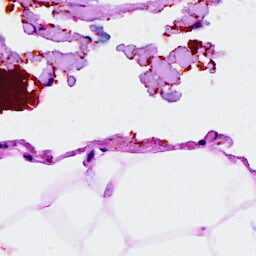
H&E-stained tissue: Breast